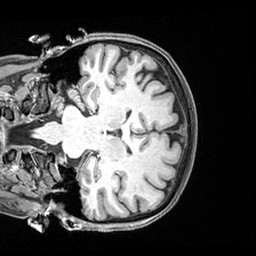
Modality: T1w
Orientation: coronal
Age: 58
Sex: female
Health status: healthy
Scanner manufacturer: siemens
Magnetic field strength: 3 T
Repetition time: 2.4 s
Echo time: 0.00217 s